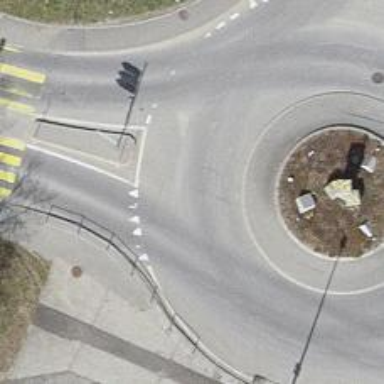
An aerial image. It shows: Secondary road with asphalt surface leading to roundabout junction.